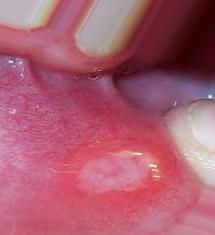
Condition: Mouth Ulcer